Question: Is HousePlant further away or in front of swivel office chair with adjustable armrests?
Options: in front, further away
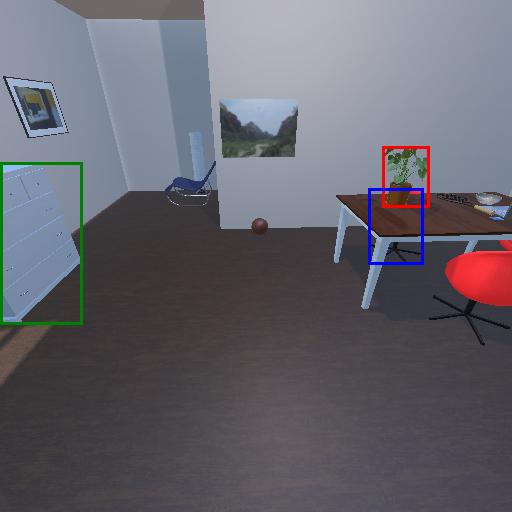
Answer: in front